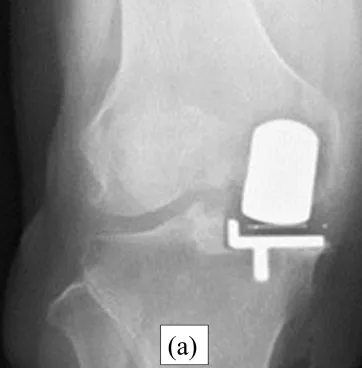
Immediately postoperative radiography and CT. . (a) Postoperative radiography shows no fracture line.
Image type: radiology (x_ray)